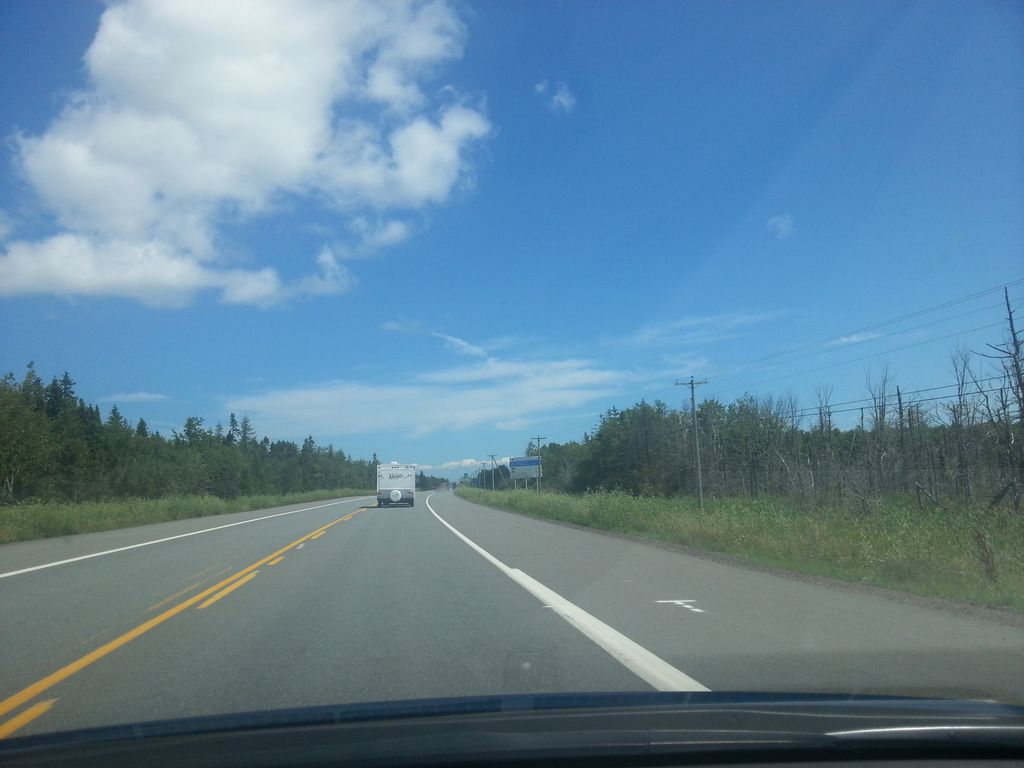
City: charlottetown